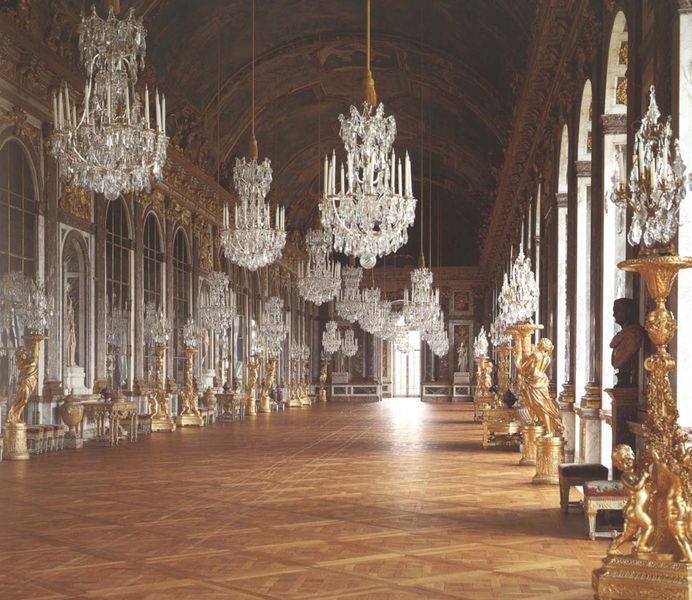
Titel: Spiegelgalerie
Künstler: Charles Le Brun
Standort: Versailles, Schloss (EU - F)
Schlagwörter: fenster, stuhl, stühle, säule, säulen, tisch, tische, tür, architektur, spiegel, figur, gold, rokoko, bogen, parkett, türe, saal, ornamente, kerzen, kronleuchter, leuchter, lüster, foto, gewölbe, bänke, statuen, kristall, reflektion, deckengemälde, fresko, versailles, deckenmalerei, versaille, schönbrunn, speiegelsaal, kristallleuchter, sanssouci, krnleuchter, stehleuchter, parquett, versailles spiegelsaal